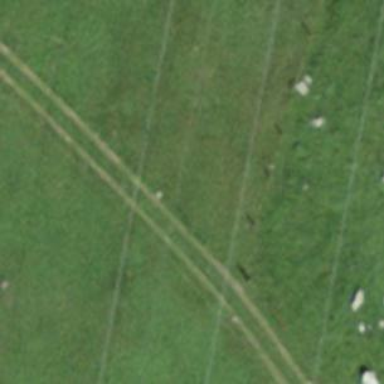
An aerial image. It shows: Grass track with grade4 surface.